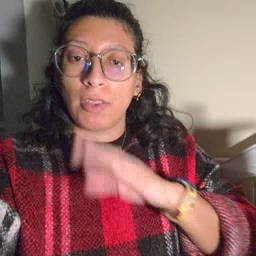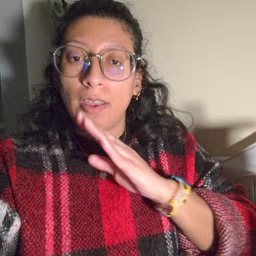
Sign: after